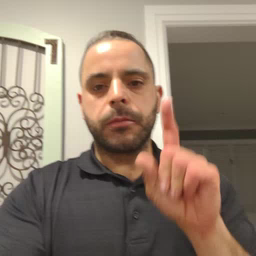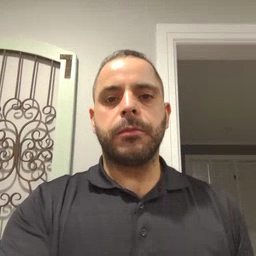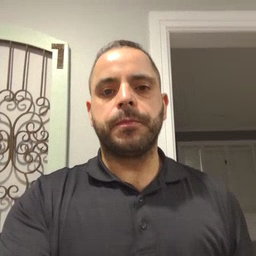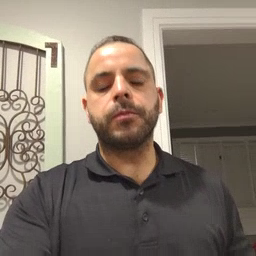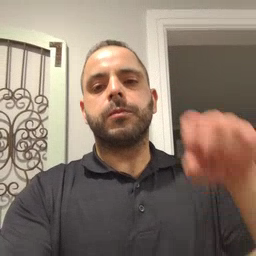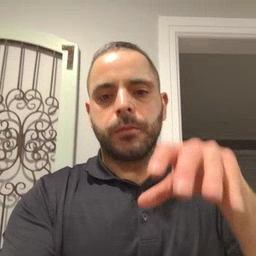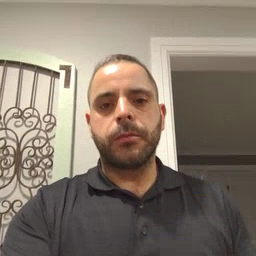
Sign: drop